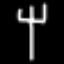
Label: fork